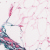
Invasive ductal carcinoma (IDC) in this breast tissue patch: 0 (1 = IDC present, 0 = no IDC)